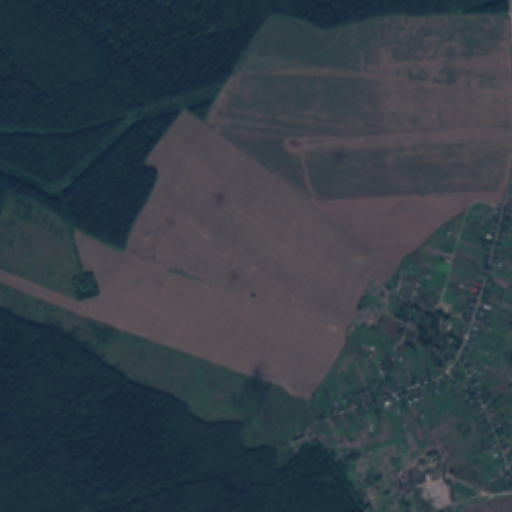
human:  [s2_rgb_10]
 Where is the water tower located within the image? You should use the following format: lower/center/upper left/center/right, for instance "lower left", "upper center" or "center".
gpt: The water tower is located in the lower right of the image.
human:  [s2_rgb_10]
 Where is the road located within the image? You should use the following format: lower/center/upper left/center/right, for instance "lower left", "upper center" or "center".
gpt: There is no road in the image.